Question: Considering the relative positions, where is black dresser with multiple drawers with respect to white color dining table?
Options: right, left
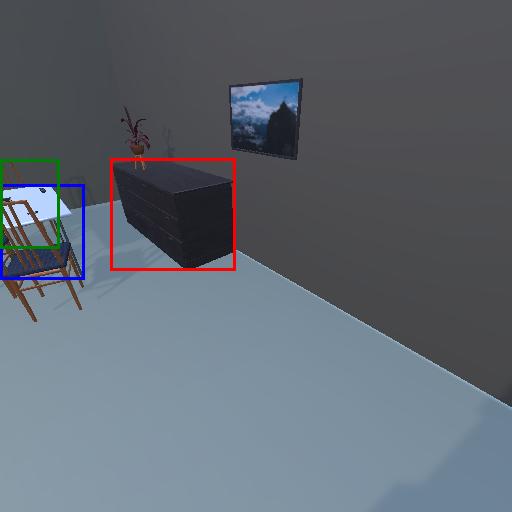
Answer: right